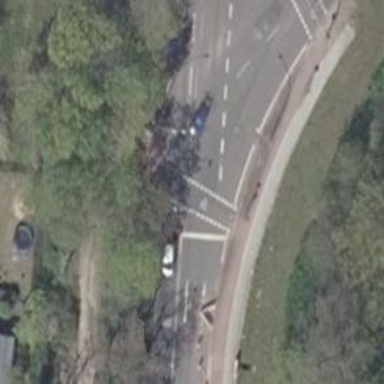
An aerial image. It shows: Road with traffic signals.